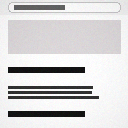
Screen state: on